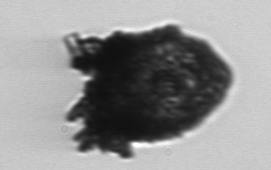
Label: Stenosemella_pacifica